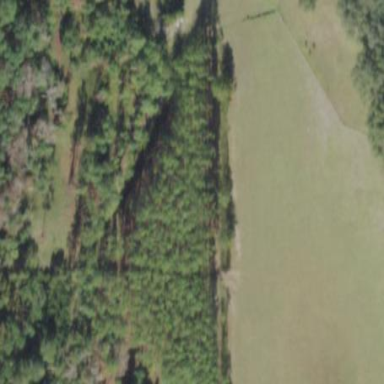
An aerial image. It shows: Forest with needle-leaved trees.